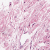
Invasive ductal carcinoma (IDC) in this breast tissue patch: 0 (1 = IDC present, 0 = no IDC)